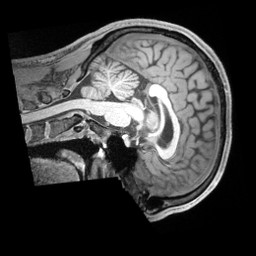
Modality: T1w
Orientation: sagittal
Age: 25
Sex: male
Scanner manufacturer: siemens
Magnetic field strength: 3 T
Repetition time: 2.2 s
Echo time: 0.00218 s